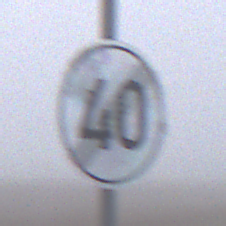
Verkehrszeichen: EndeGeschwindigkeit40
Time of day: MorningAfternoon
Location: Outdoor (RoadRail)
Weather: Overcast
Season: NotSpecified
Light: Natural